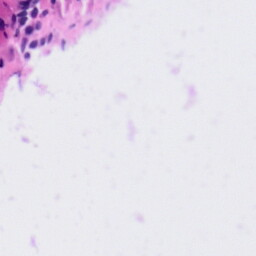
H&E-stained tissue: Tonsil